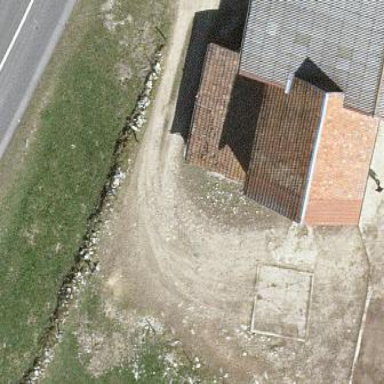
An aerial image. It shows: Gabled roof on farm auxiliary building.